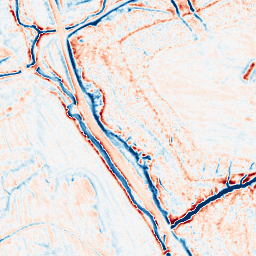
Category: edge_preserving
Decomposition family: anisotropic_diffusion
Decomposition parameters: iterations: 20
kappa: 50
gamma: 0.15
Upsampling method: bilinear
Upsampling parameters: scale: 4
Upsampling scale: 4